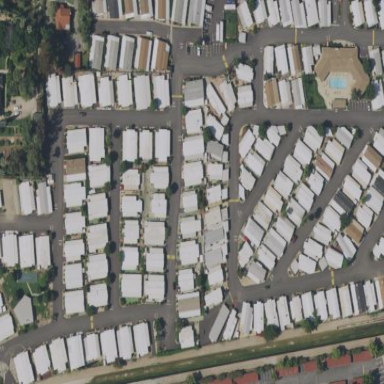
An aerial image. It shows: Residential area known as trailer park.